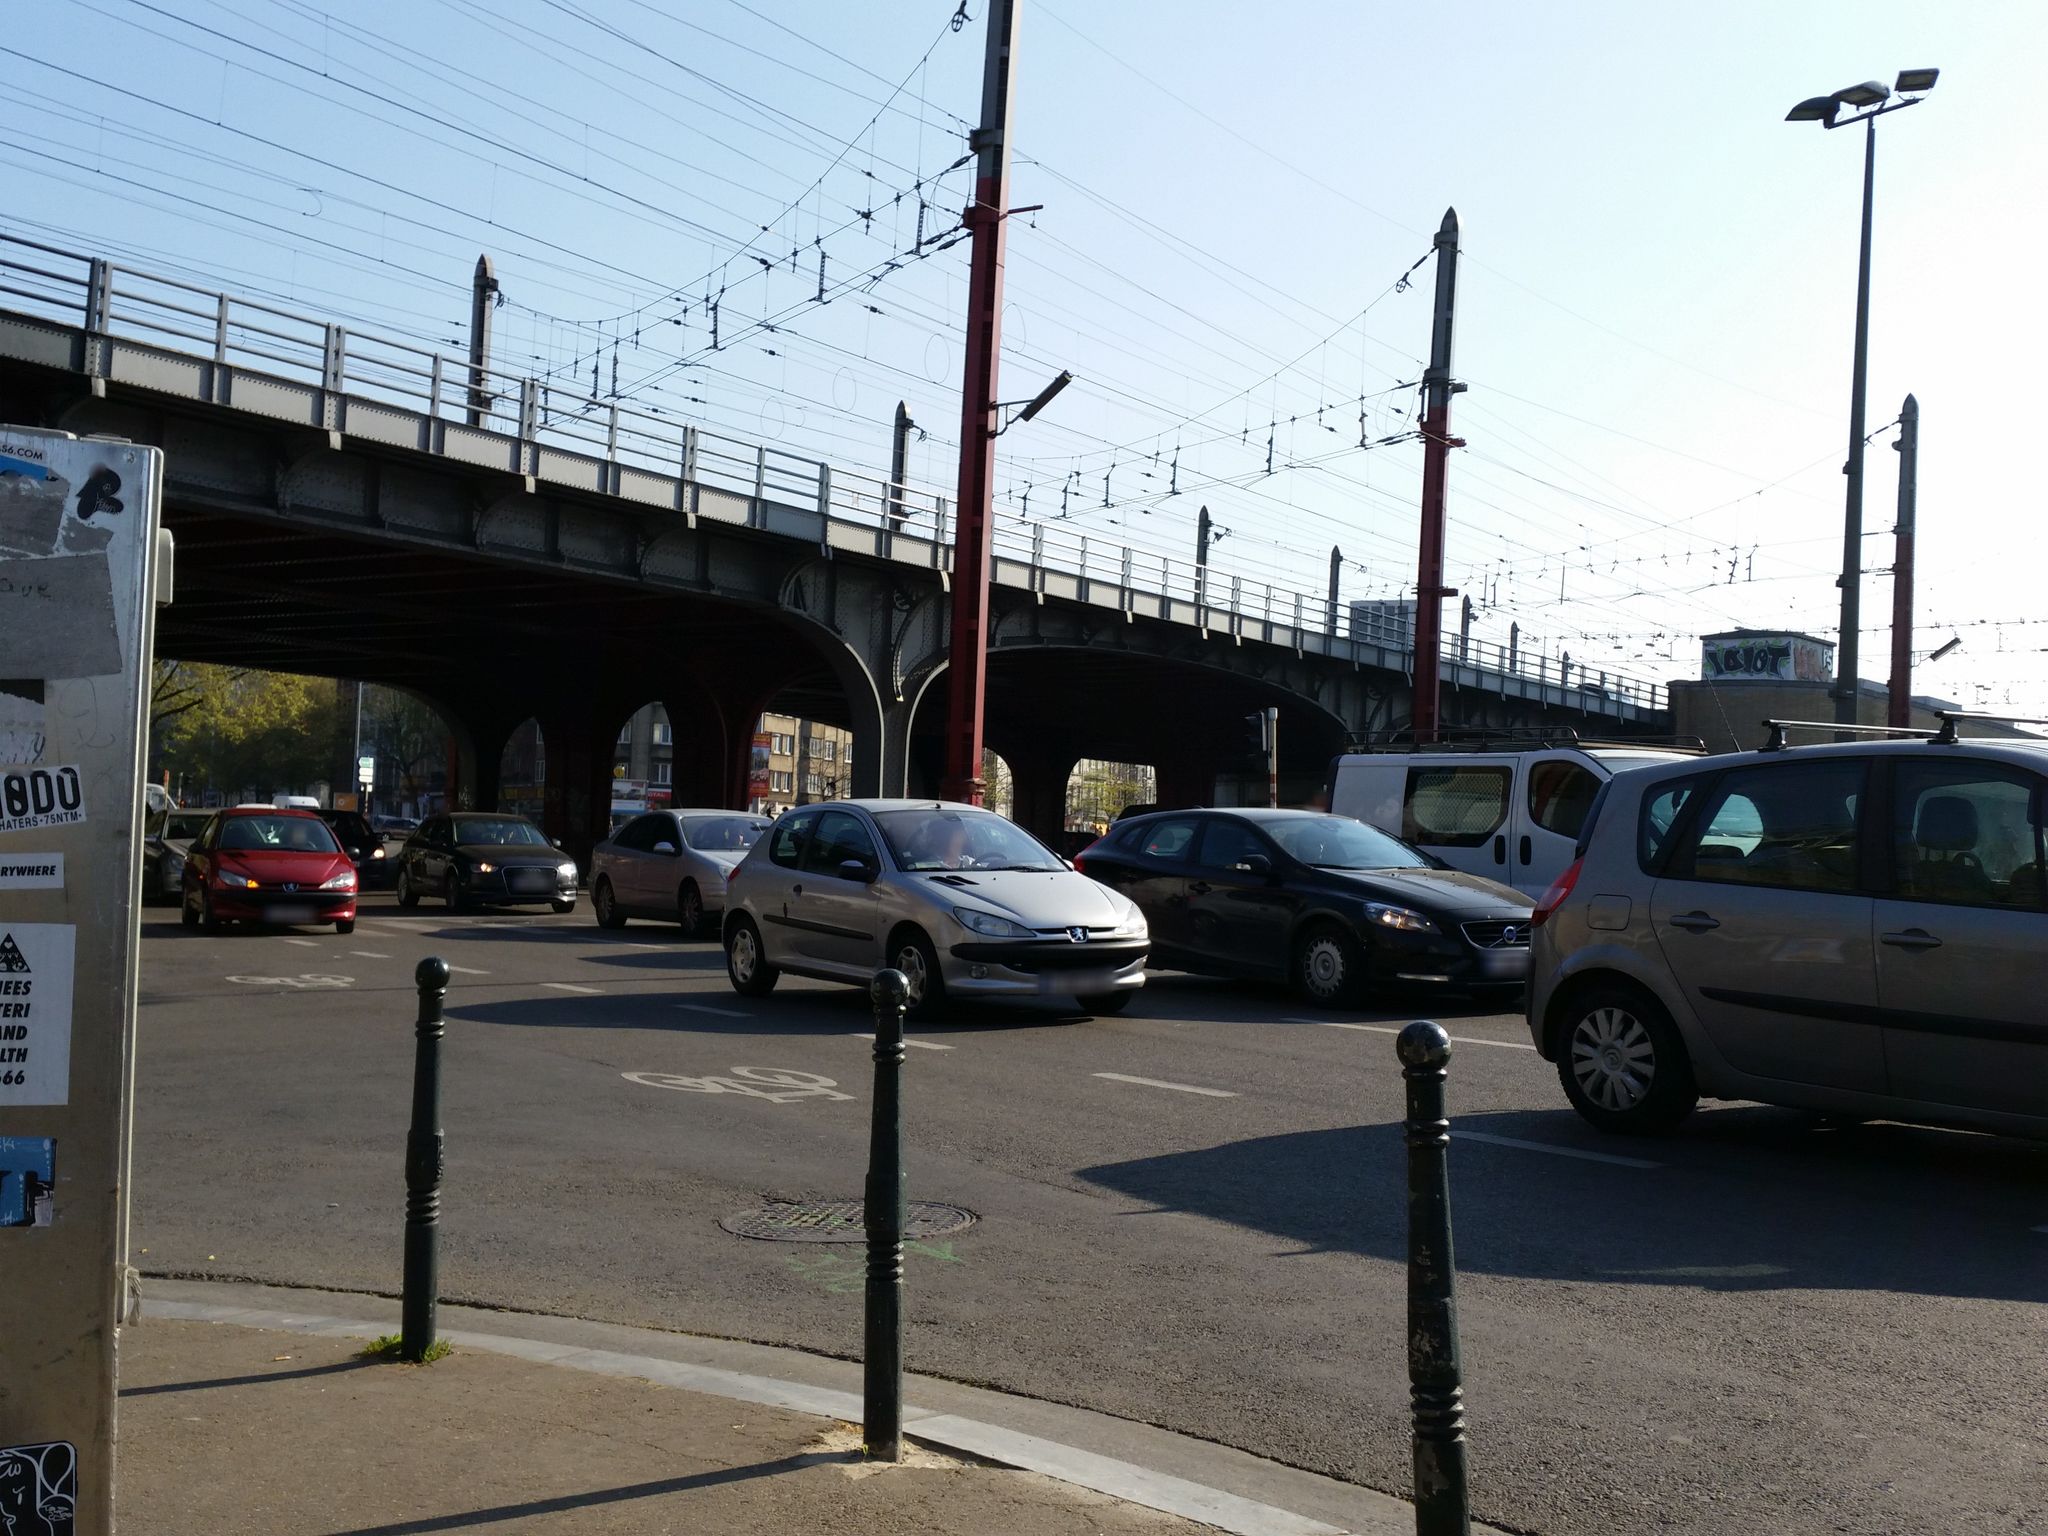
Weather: clear
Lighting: day
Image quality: good
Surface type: walking surface
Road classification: cycleway, footway
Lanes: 1
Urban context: urban centre
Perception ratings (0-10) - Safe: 3.47, Lively: 3.23, Beautiful: 3.37, Boring: 2.91, Depressing: 6.15, Wealthy: 1.16